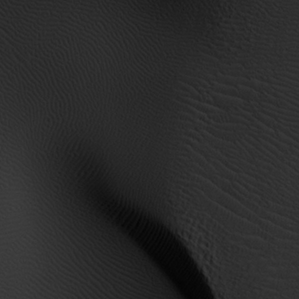
Label: non_frost